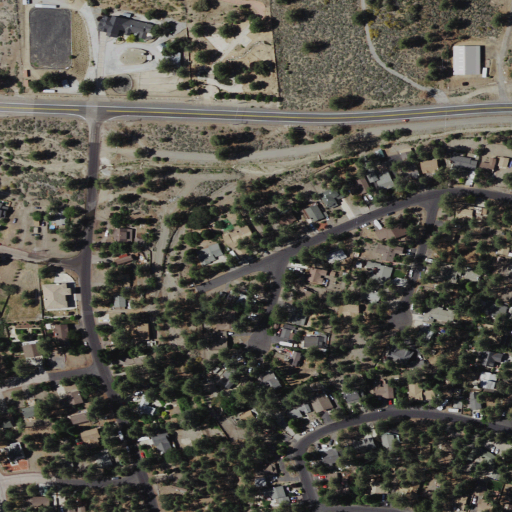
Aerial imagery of valley in California named Flume Canyon containing open development, low intensity development, evergreen forest, medium intensity development, and shrub